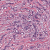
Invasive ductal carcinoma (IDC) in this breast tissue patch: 1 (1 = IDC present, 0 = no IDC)